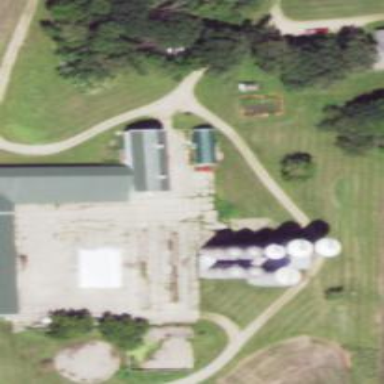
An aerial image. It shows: Silo.